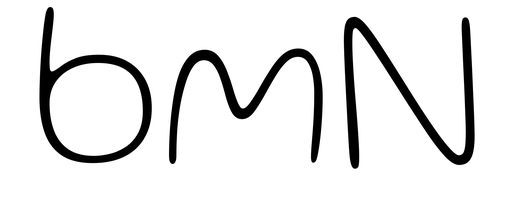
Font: Gluten_Thin